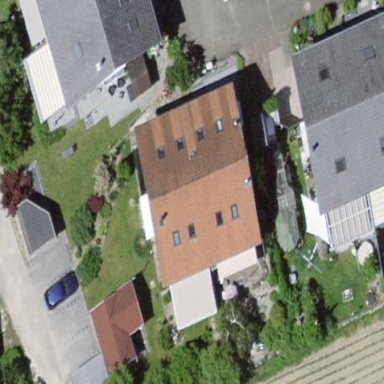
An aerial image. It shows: Terrace building.